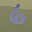
Label: 6